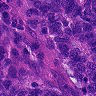
Metastatic tissue present: yes